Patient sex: F
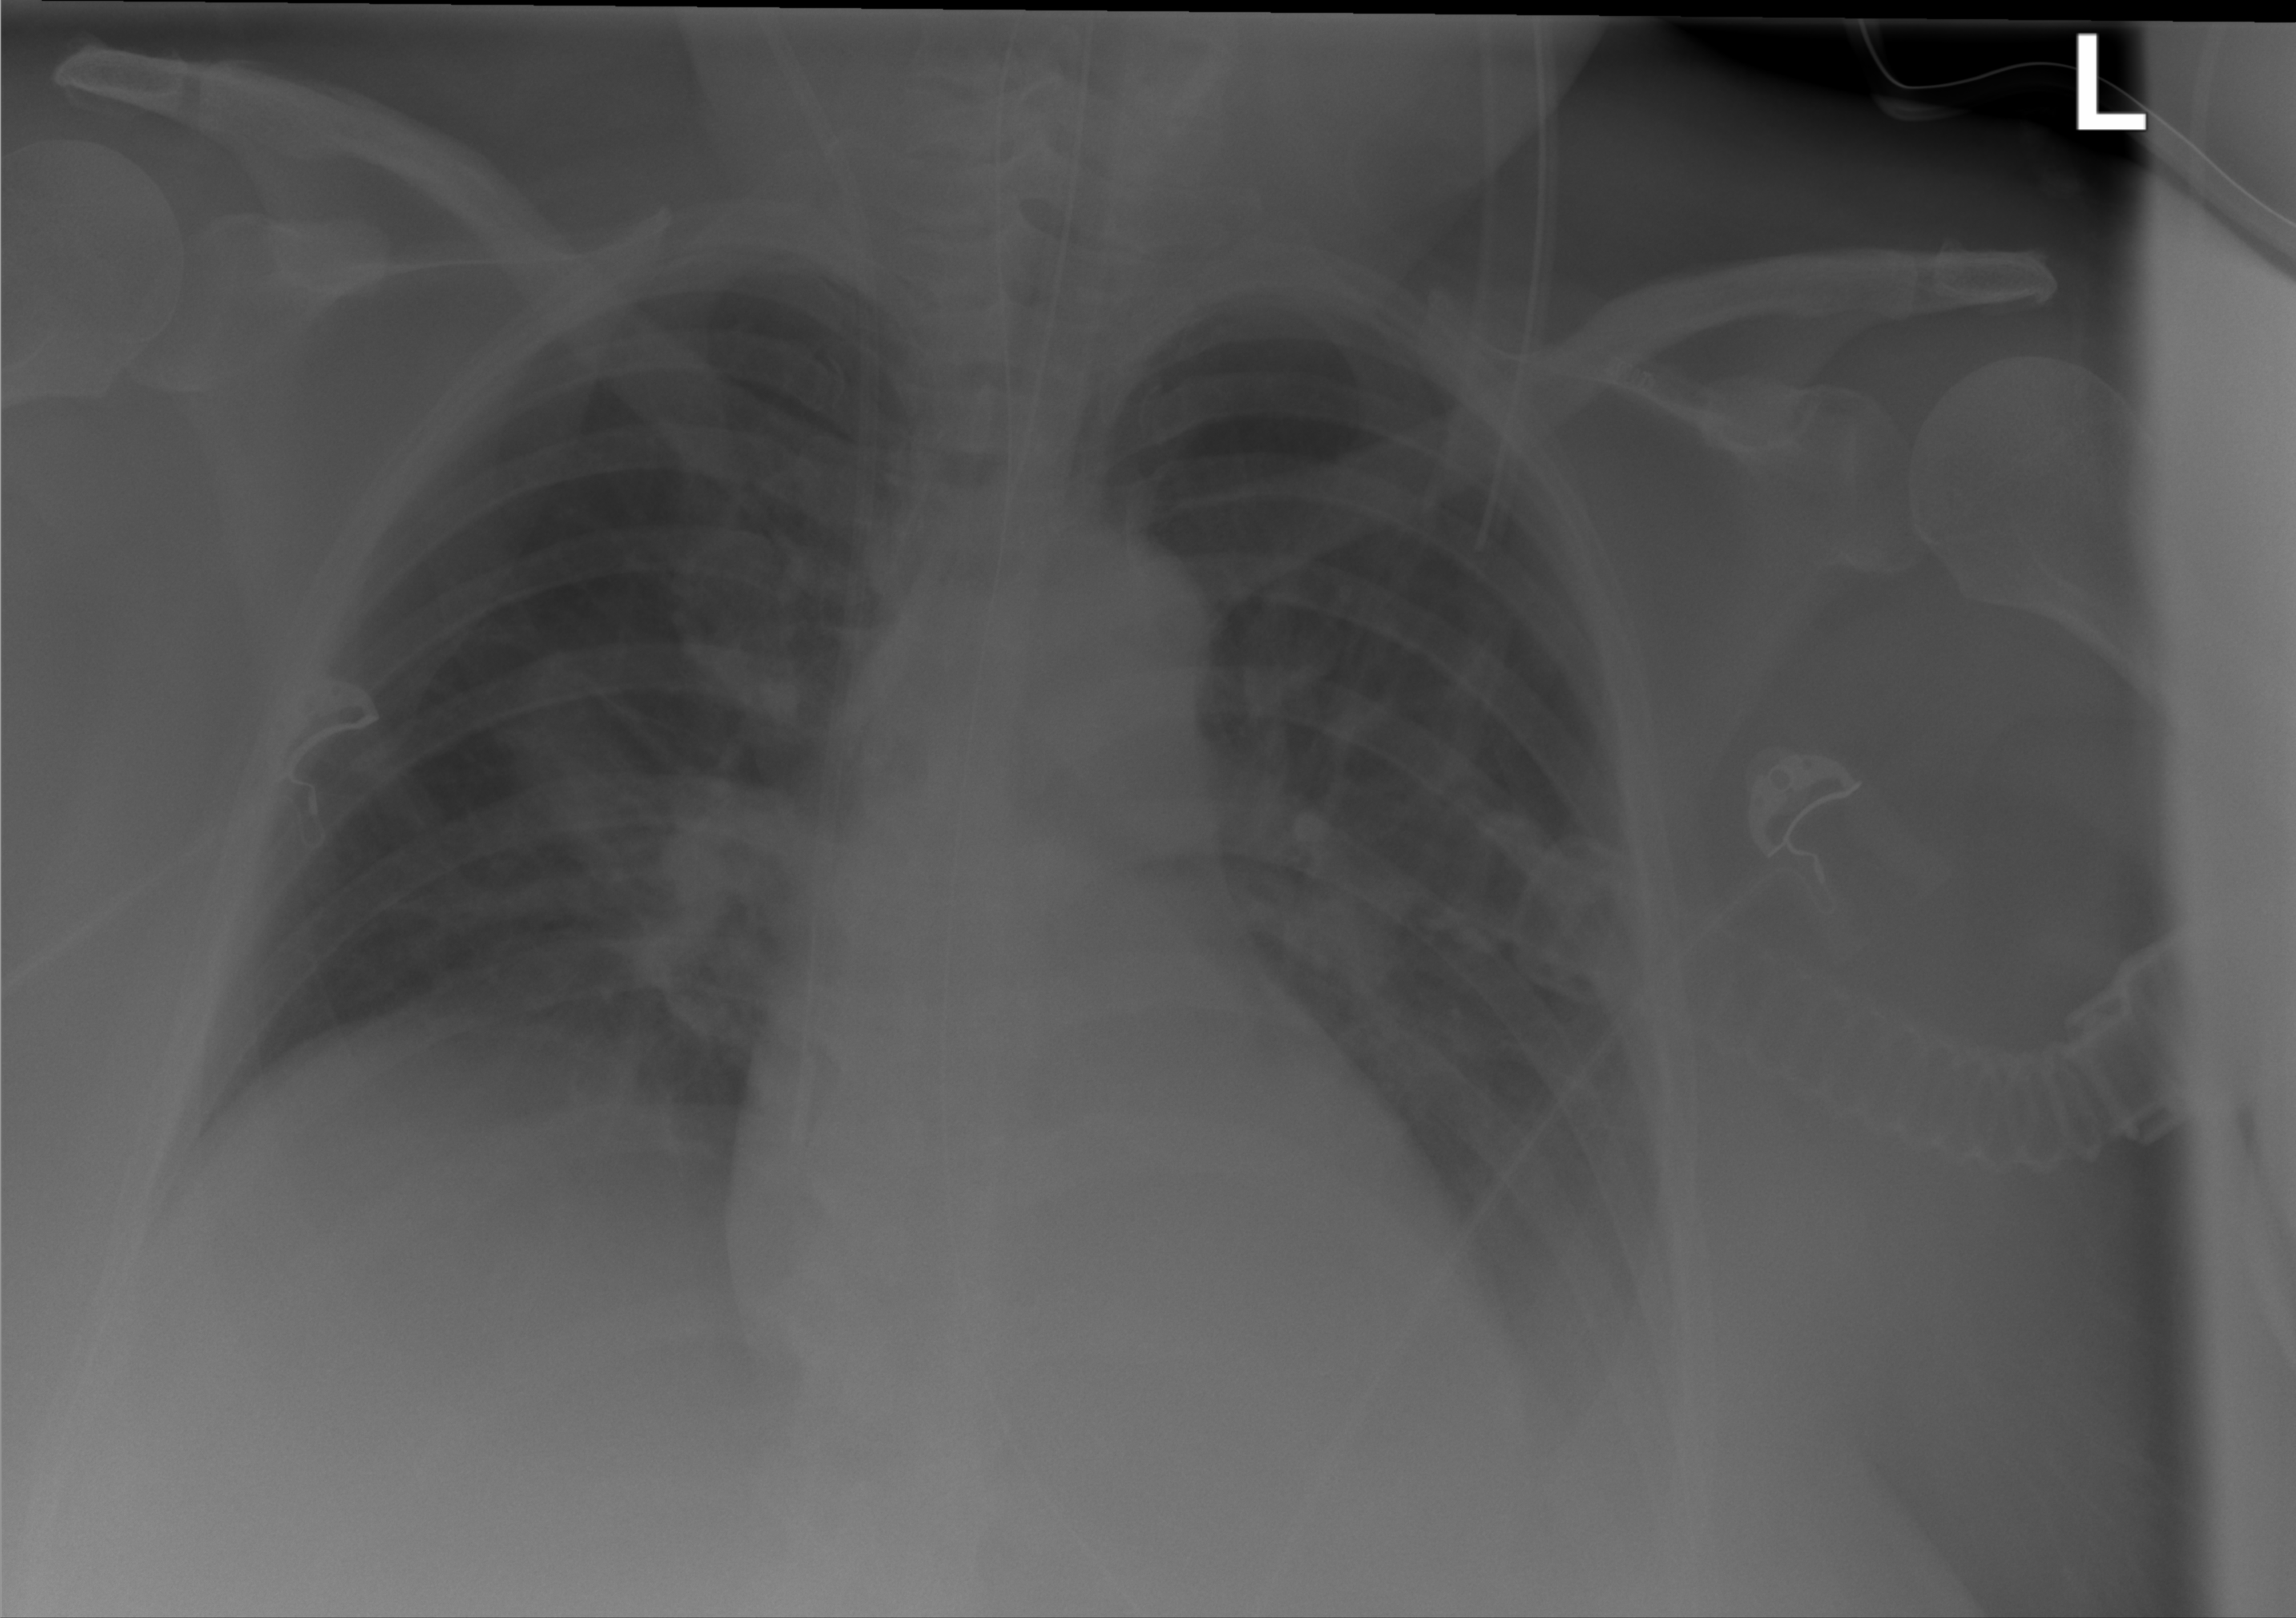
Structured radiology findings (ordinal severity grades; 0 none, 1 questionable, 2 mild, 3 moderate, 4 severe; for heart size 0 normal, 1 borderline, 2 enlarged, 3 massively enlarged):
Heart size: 0
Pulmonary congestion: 0
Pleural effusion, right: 0
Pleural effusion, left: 2
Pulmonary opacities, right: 0
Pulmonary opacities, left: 0
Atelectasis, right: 1
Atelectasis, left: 2